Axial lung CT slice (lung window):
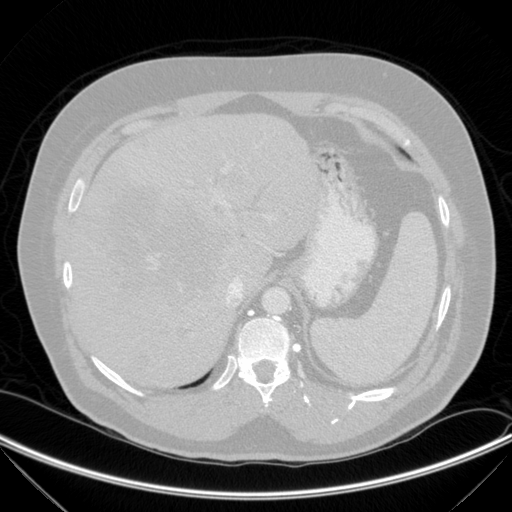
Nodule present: no